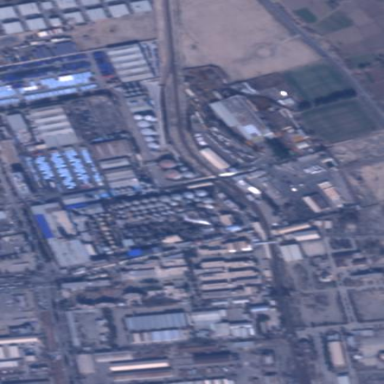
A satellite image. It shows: Industrial area.